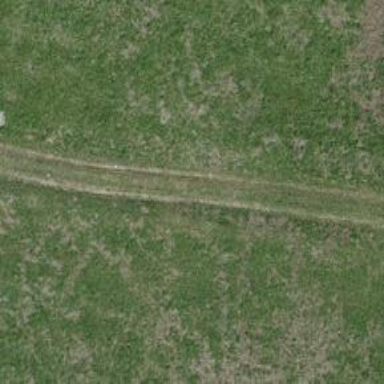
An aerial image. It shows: Track with grade 4 tracktype.